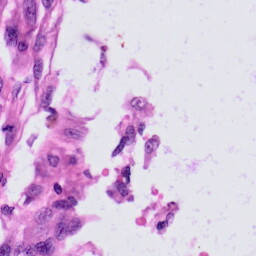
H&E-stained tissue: Skin